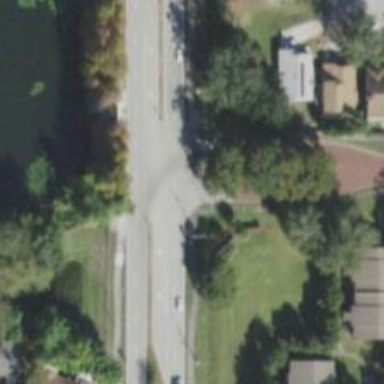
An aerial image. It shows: Unmarked road crossing.